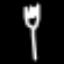
Label: fork